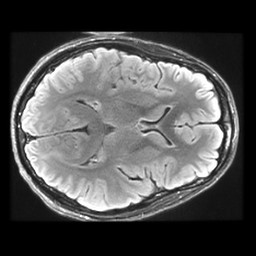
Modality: FLAIR
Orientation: axial
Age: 21
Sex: male
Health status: healthy
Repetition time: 12 s
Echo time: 0.09782 s